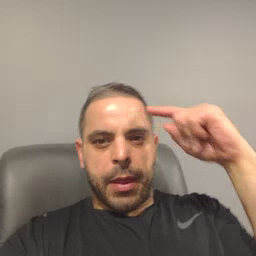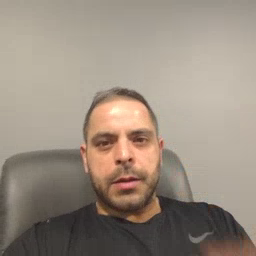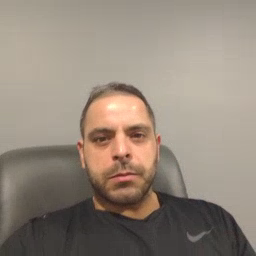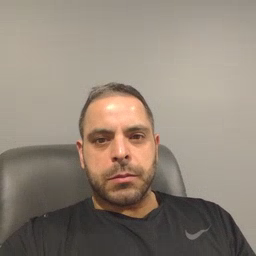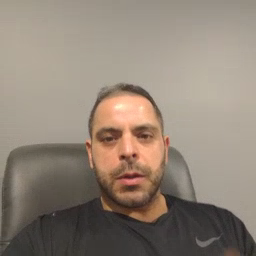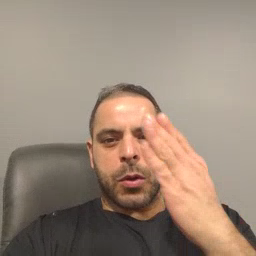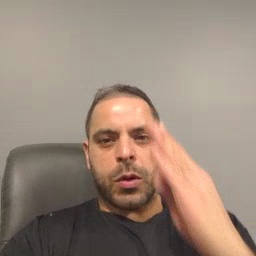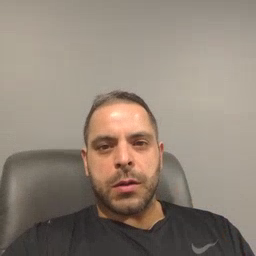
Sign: blue